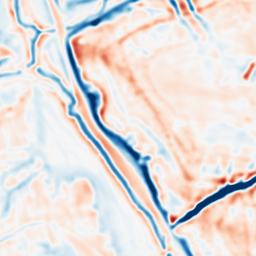
Category: multiscale
Decomposition family: dog
Decomposition parameters: sigma_low: 2
sigma_high: 5
Upsampling method: quartic
Upsampling parameters: scale: 2
Upsampling scale: 2